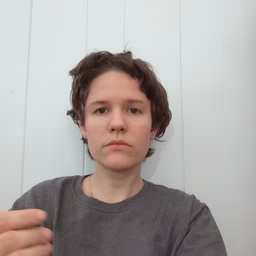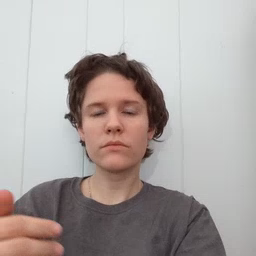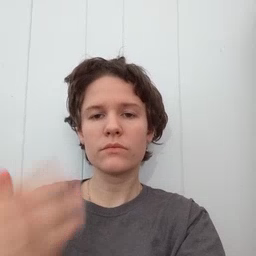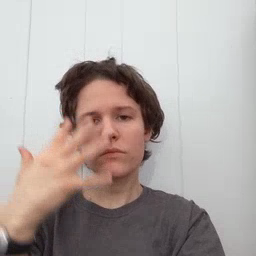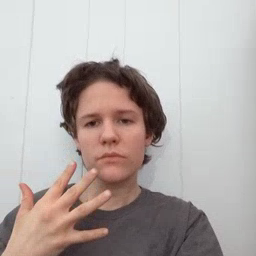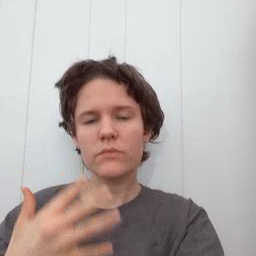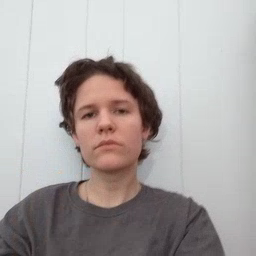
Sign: sad